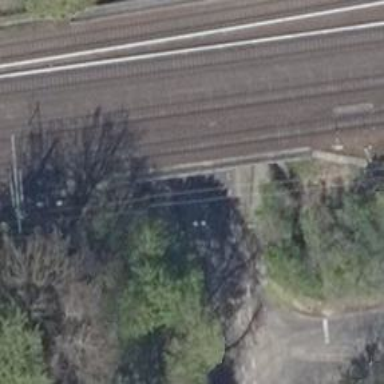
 featuring both sidewalk on either side. It has dedicated lane for cyclists on the left and separate track on the right."